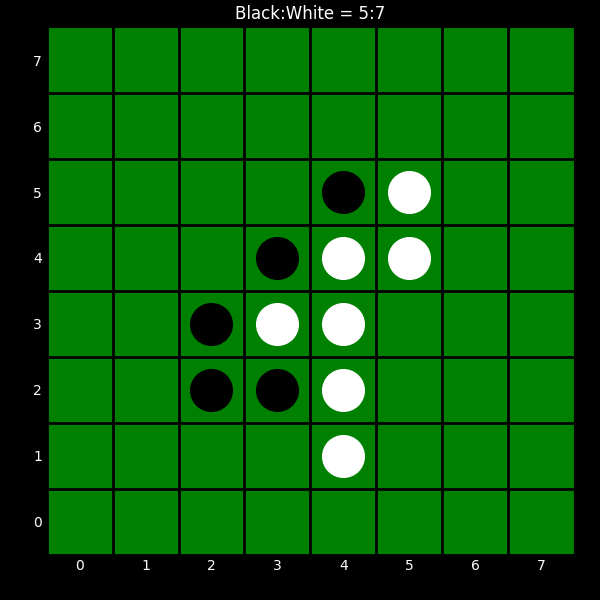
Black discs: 5
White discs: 7